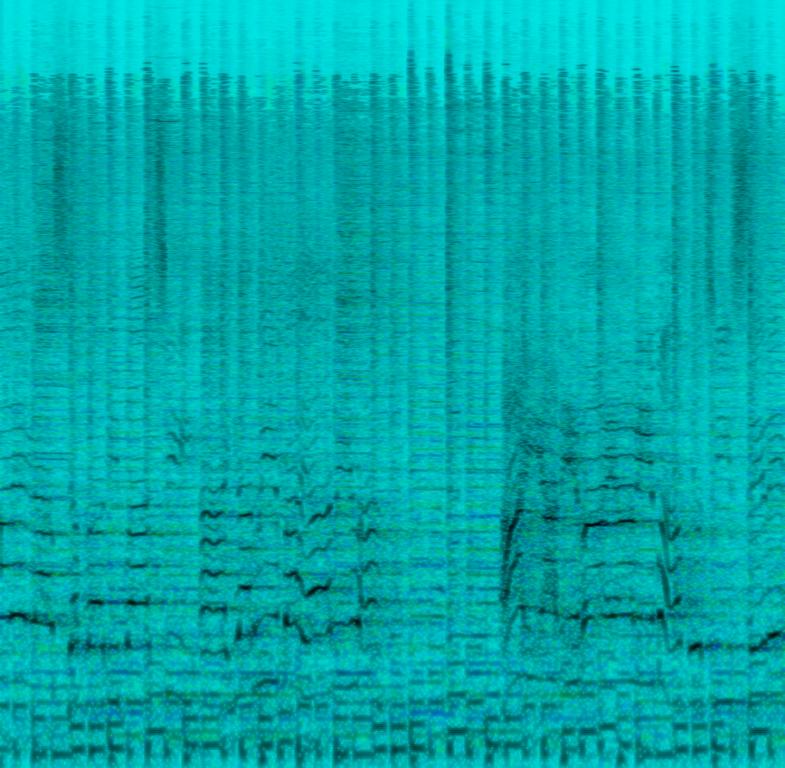
The Low Quality recording features a regional Mexican song sung by reverberant male vocals over acoustic guitar chords, punchy snare and kick hits, groovy bass and funky piano chords. There is a short snare roll at one point that serves as a transition to the next section of the song. Sounds a bit muffled, as it is a live performance, but also energetic and fun.